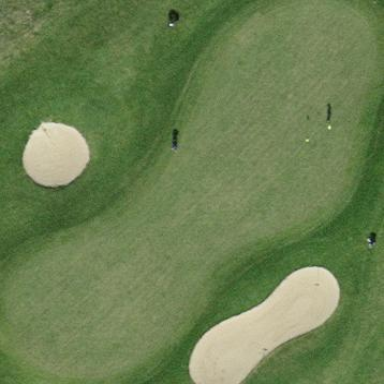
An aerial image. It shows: Golf green.